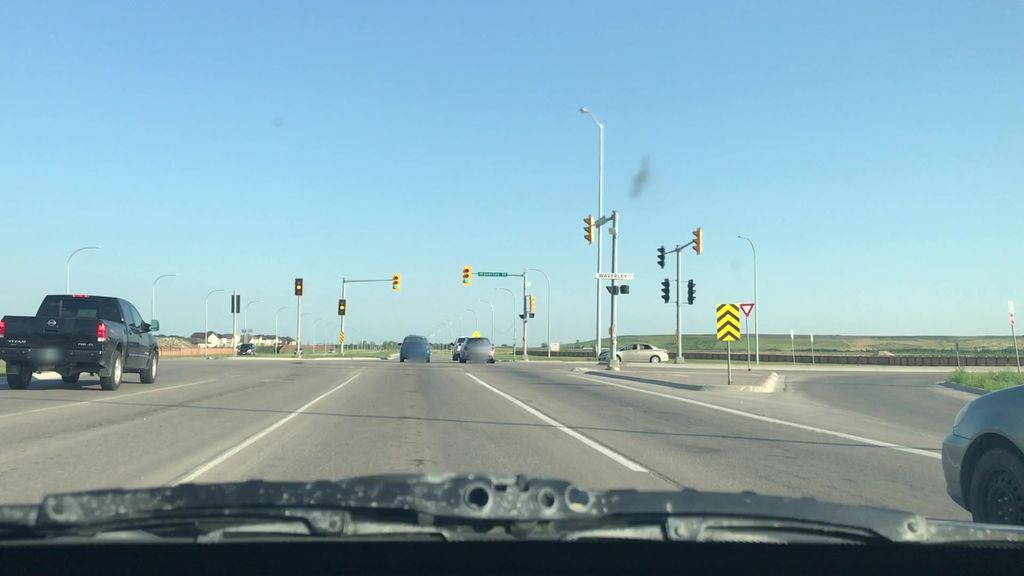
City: winnipeg